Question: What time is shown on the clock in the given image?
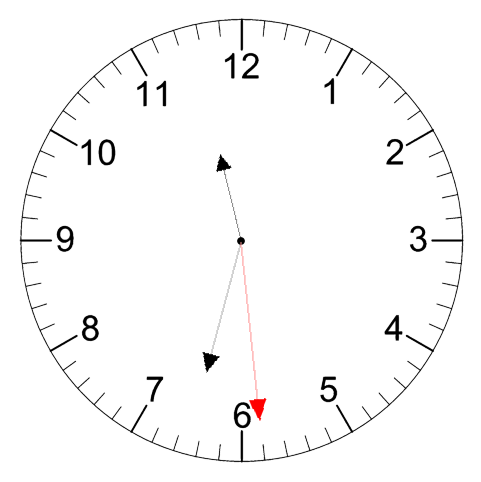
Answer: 11:32:29